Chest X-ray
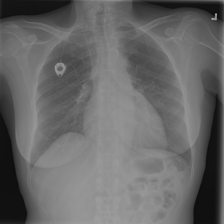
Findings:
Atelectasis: negative
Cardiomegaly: negative
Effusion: negative
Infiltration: negative
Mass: negative
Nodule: negative
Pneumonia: negative
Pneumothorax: negative
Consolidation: negative
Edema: negative
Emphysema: negative
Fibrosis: negative
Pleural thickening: negative
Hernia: negative